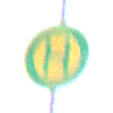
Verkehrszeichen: Haltestelle
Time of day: MorningAfternoon
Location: Outdoor (Suburban)
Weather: PartlyCloudy
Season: NotSpecified
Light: Natural